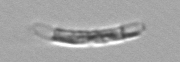
Label: Guinardia_striata